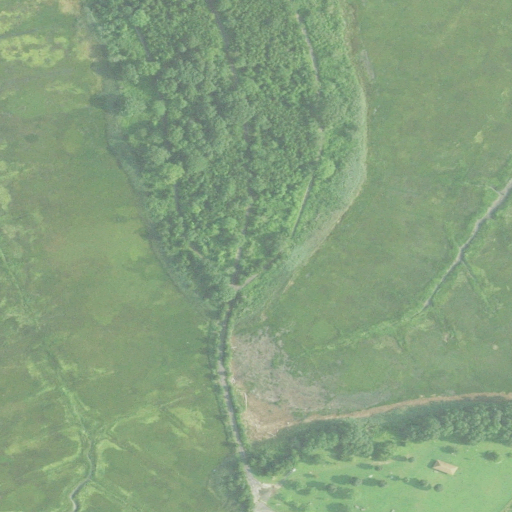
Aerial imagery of island in Connecticut named Willard Island containing herbaceous wetlands, mixed forest, grassland, evergreen forest, and low intensity development